Question: I have just started to learn React Native, and this is my first project - a news app. However, I have successfully rendered the image and description of the news using React Native Flatlist.
But when I am using for making two columns, the column number remains the same. But the number of the shown images becomes the half (i.e. from 18 to 9 in my case). And also the description of the image is going under the image of the next news like shown below -

My source code looks like below -
'''
import React, { Component } from 'react'
import { View, Text, FlatList, TouchableHighlight, SectionList, TouchableOpacity , Image,StyleSheet } from 'react-native'
import { ScrollView } from 'react-native-gesture-handler';
import { HomeNewsJSON } from "../../../../assects/JSON/Home"
class HomeNews extends Component {
constructor(props) {
super(props);
this.state = {
news: ""
};
}
componentDidMount() {
this.getInfo();
}
getInfo() {
var data = []
var jsondata = HomeNewsJSON["items"]
// alert(jsondata.length)
this.setState({
news: jsondata
})
}
renderImage(item) {
var a = item;
return (
<TouchableOpacity
style={{flex:1/3,
aspectRatio:1}}>
<Image style={{flex: 1}} resizeMode='cover' source={{ uri: (a.slice(a.indexOf("src") + 5, a.indexOf("</a>") - 3))}}>
</TouchableOpacity>
)
}
renderPic(data) {
var a = data;
return (a.slice(a.indexOf("src") + 5, a.indexOf("</a>") - 3));
}
render() {
var result = Object.entries(this.state.news);
console.log(result)
return (
<View>
<FlatList
contentContainerStyle={{margin:2}}
style={{borderWidth: 0}}
horizontal={false}
numColumns={2}
keyExtractor={item => item.findIndex}
data={result}
renderItem={({ item }) => (
<View>
{this.renderImage(item[1]["description"])}
<Text>{item[1]["description"]}</Text>
</View>
)}
/>
</View>
)
}
}
export default HomeNews
'''
Please, anyone, suggest me a way to fix it. I really appreciate any help you can provide.
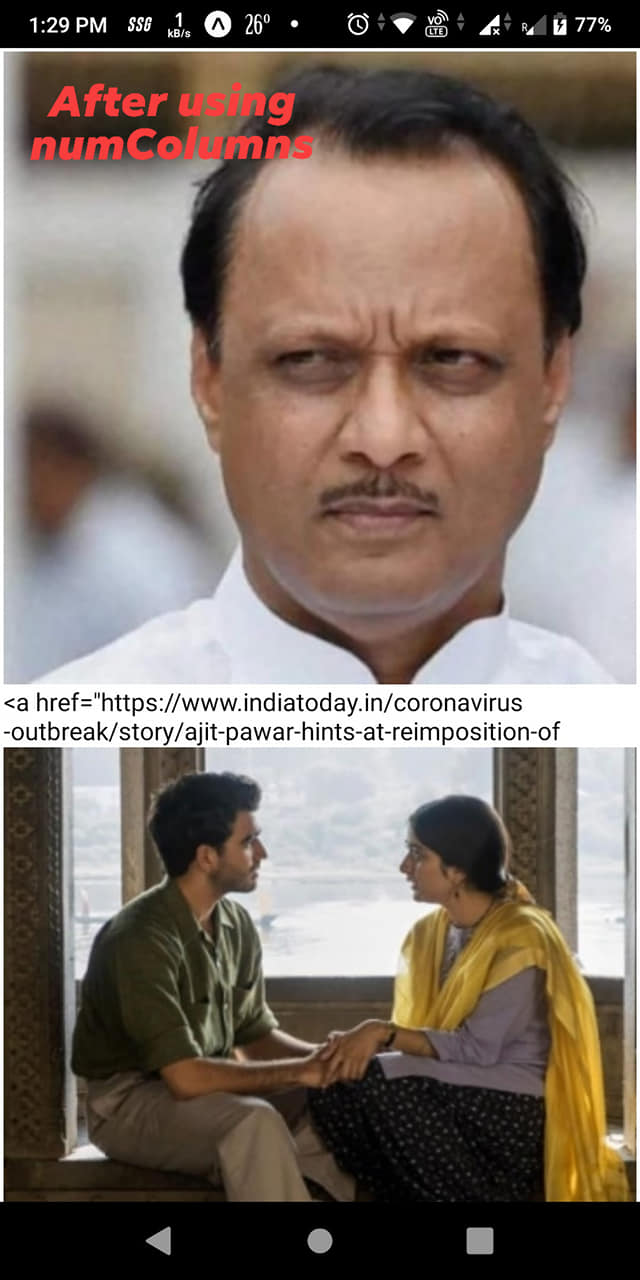
Answer: try flex:1 with View outside of item
'''
renderItem={({ item }) => (
<View
style={{
flex: 1,
flexDirection: 'column',
}}>
//image here
</View>
)
'''